Interaction volume radius: 5 \u00c5
Interaction volume height: 15 \u00c5
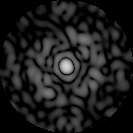
Disorder parameter: 0.8427